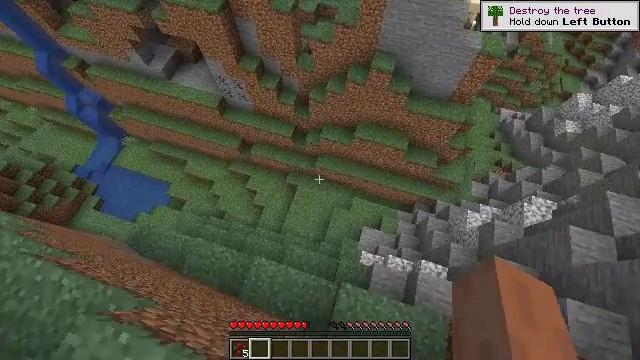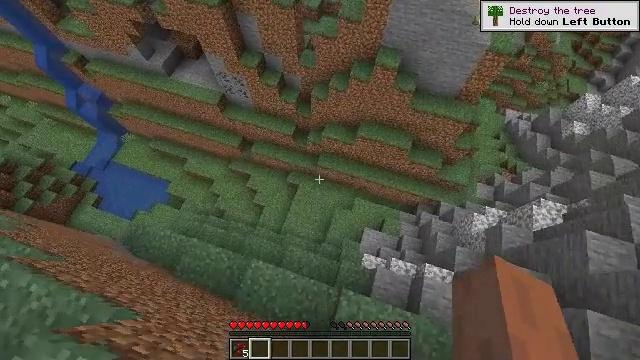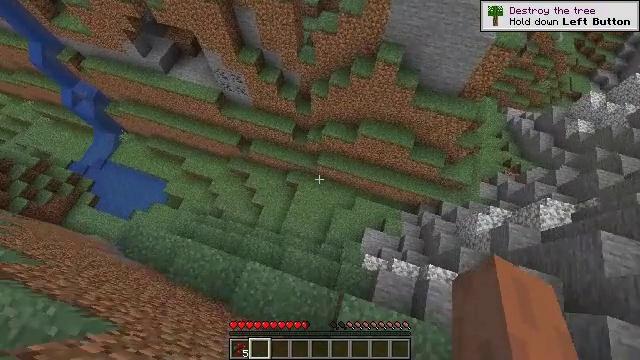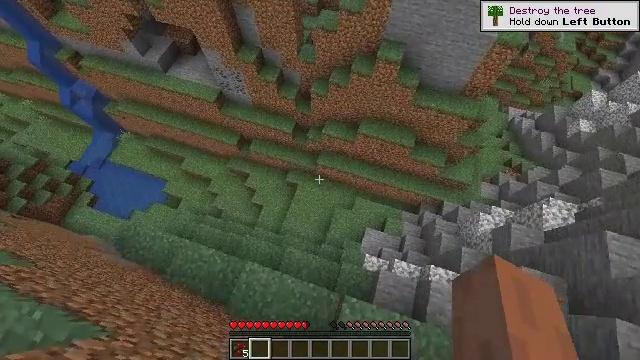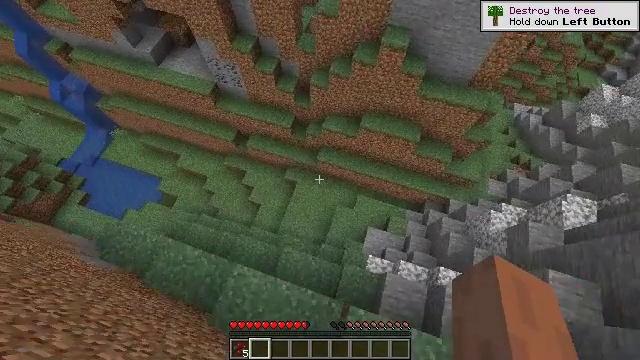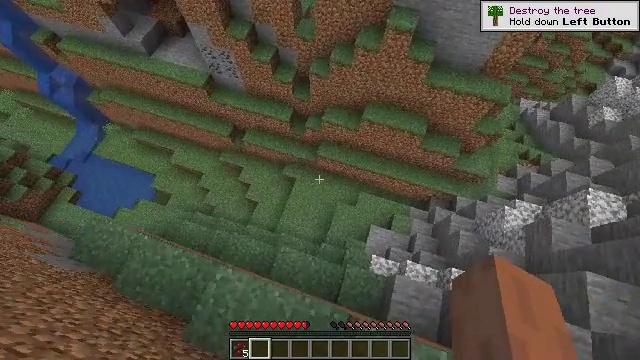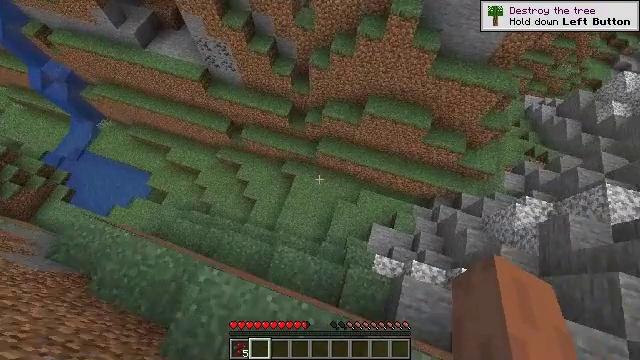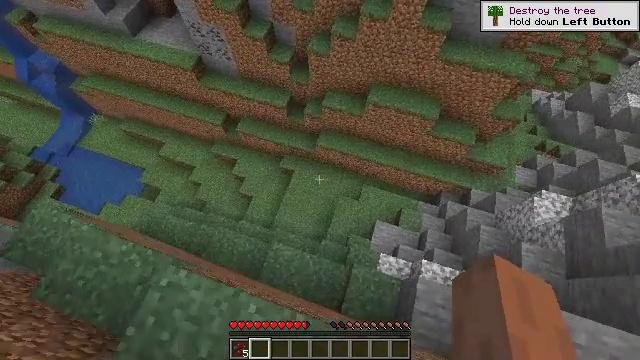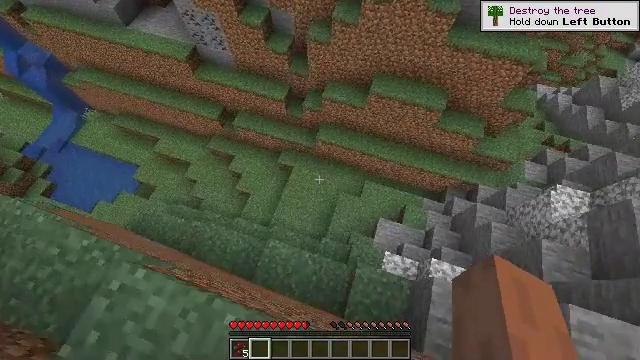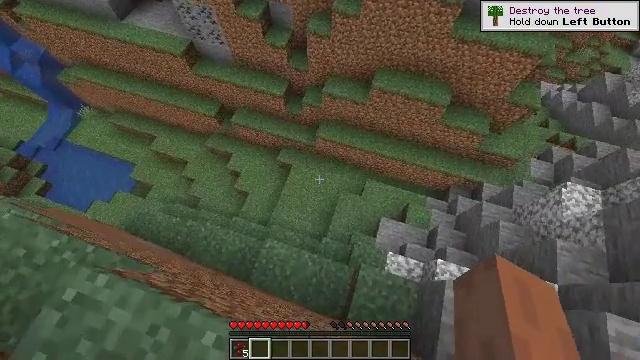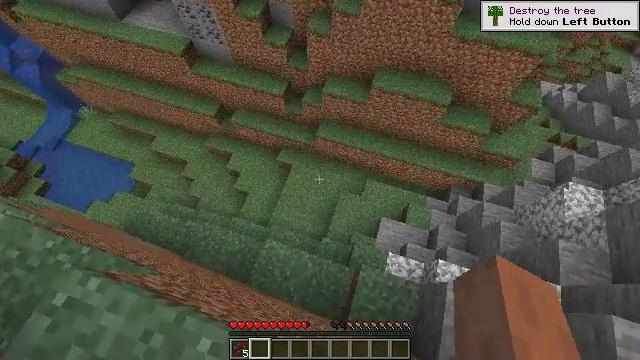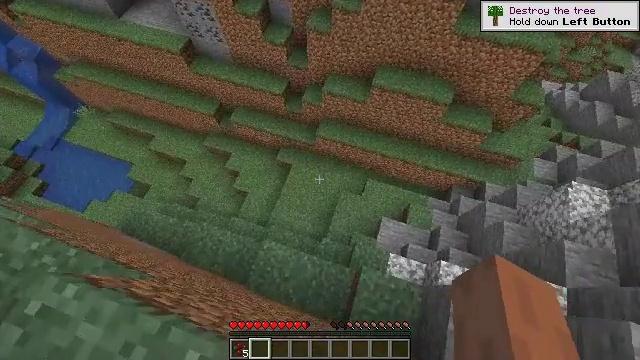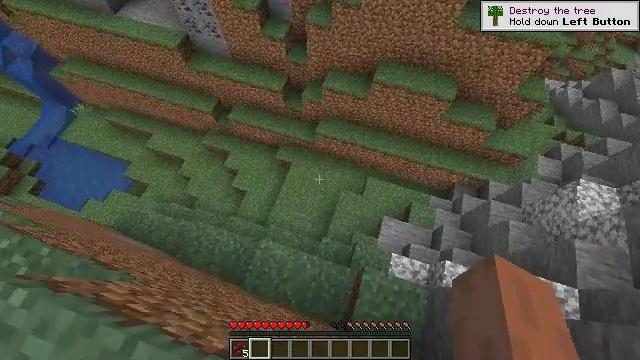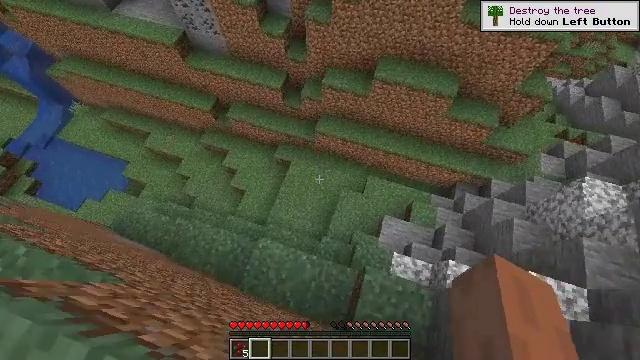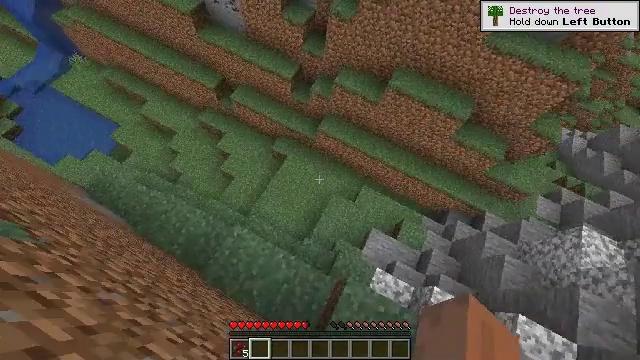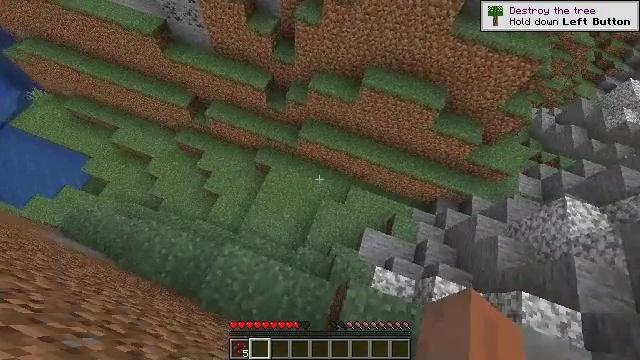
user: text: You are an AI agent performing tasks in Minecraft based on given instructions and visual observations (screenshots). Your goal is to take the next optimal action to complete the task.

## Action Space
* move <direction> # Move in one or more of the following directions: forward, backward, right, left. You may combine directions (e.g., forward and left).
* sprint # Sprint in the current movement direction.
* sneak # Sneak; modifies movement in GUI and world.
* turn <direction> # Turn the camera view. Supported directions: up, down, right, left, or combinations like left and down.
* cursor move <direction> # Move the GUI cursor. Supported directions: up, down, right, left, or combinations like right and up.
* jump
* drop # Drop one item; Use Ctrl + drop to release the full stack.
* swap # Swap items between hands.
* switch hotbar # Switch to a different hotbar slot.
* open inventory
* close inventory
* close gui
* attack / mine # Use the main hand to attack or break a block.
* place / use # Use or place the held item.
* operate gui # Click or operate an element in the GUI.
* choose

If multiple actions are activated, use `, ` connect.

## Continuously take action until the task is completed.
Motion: motion action
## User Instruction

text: Kill the llama.
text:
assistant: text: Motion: no_op
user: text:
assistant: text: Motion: no_op
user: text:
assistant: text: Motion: no_op
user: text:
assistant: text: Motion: no_op
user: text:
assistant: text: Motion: no_op
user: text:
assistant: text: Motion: no_op
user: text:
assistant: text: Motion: no_op
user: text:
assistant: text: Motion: no_op
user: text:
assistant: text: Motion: no_op
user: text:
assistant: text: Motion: no_op
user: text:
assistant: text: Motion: no_op
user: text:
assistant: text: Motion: no_op
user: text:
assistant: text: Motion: no_op
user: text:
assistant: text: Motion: turn right and up
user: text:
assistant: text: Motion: turn right and up
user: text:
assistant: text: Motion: turn right and up
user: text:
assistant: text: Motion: turn right and up
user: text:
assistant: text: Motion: turn right and up
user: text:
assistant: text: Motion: turn right
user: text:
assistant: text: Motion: turn right
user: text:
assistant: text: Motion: turn right
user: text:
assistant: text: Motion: no_op
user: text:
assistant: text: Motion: no_op
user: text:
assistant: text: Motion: no_op
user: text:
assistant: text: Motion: no_op
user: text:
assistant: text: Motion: move forward
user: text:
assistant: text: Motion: move forward, turn right
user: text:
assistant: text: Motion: move forward, turn right
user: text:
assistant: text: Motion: move forward, turn right
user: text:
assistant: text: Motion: move forward, turn right